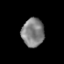
Tissue: prostate
Cell type: T cells
Senescence score: 0.2801
Nuclear area (px): 621
Mean DAPI intensity: 128.886